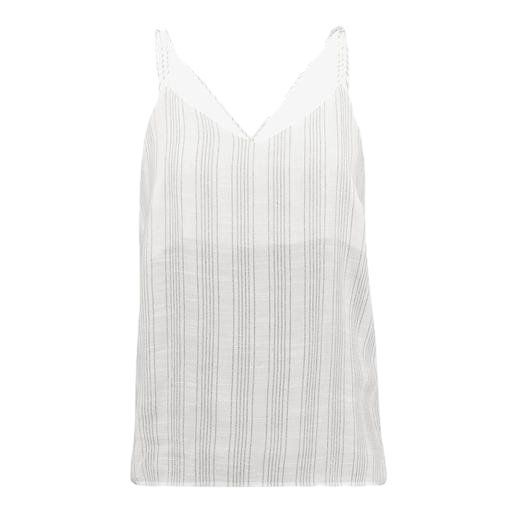
white striped tank top, white striped split tank, grey and white tank top, white background